RGB frame:
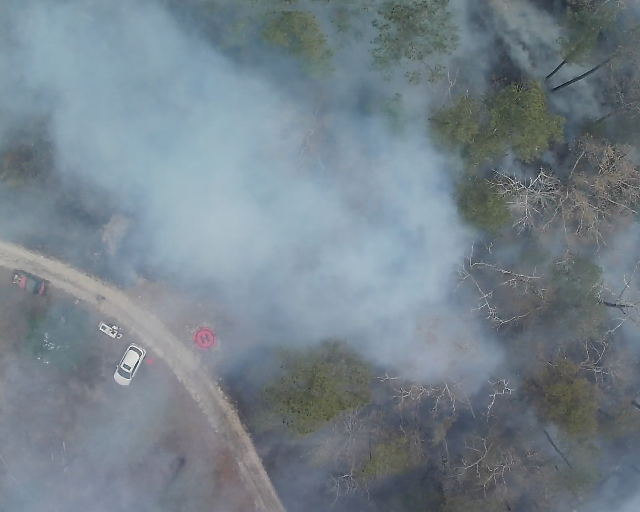
Thermal frame:
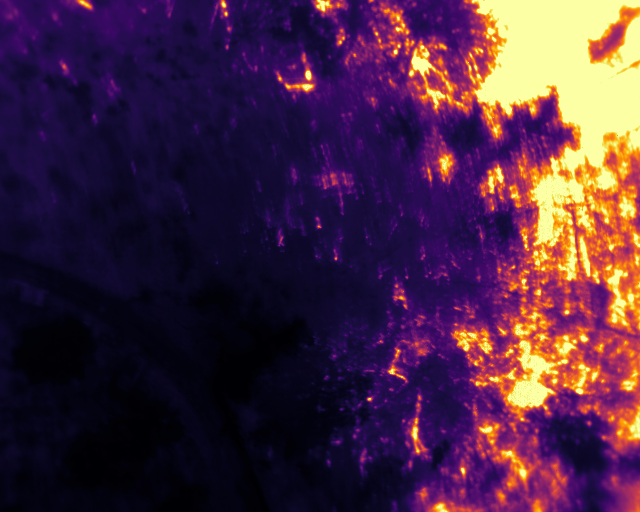
Captured: 2026-02-26 03:09:33
Pixels at or above 80 °C: 80689 (fraction of frame: 0.2462)